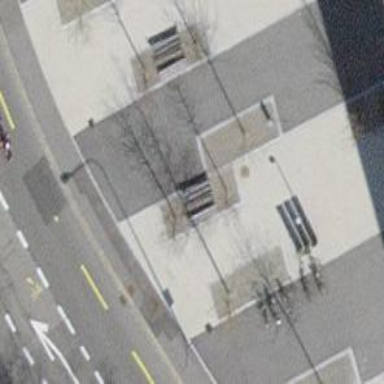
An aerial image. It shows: Bench.